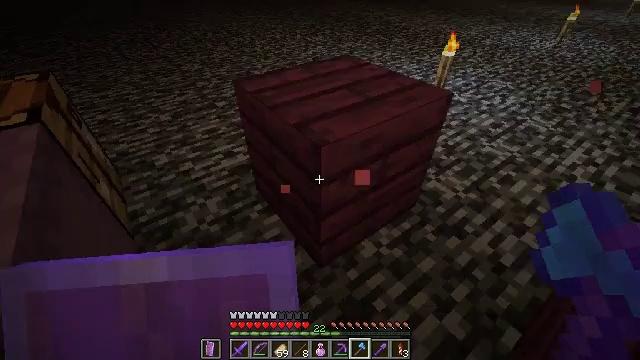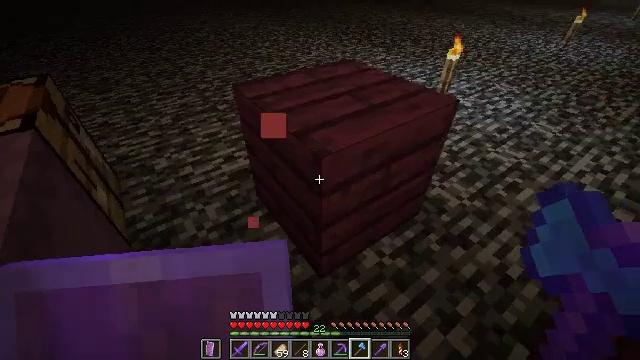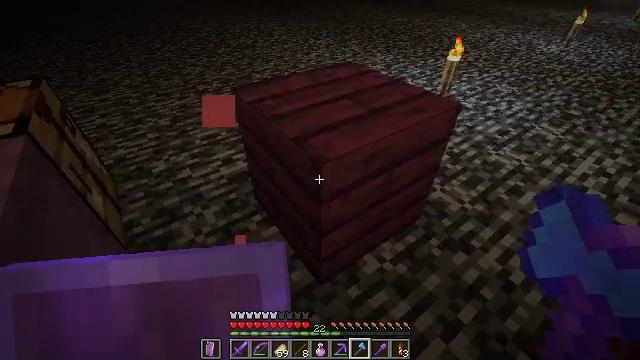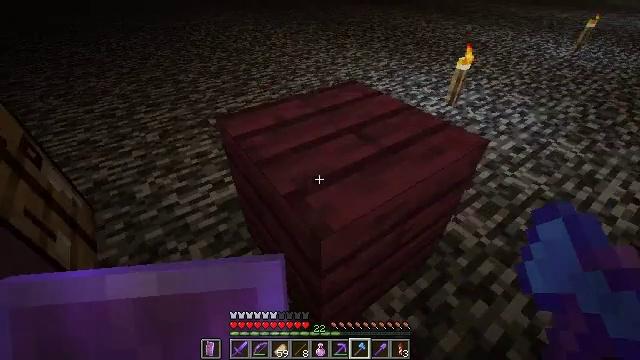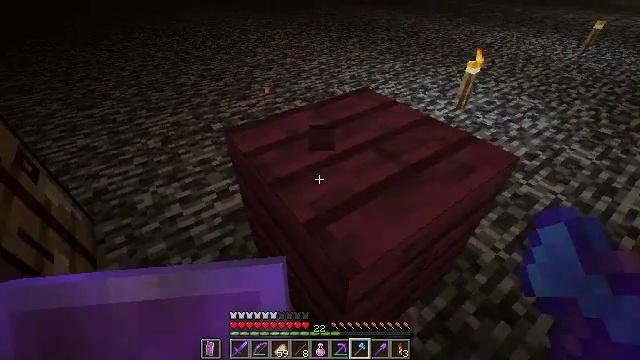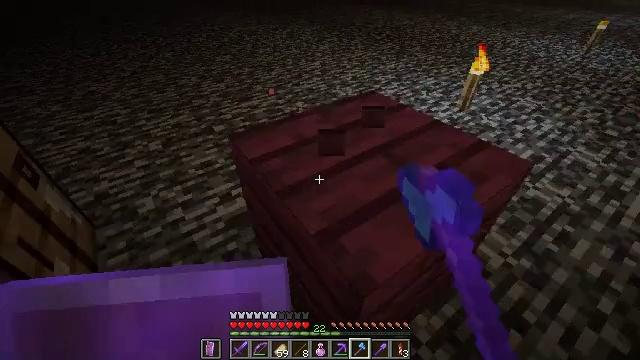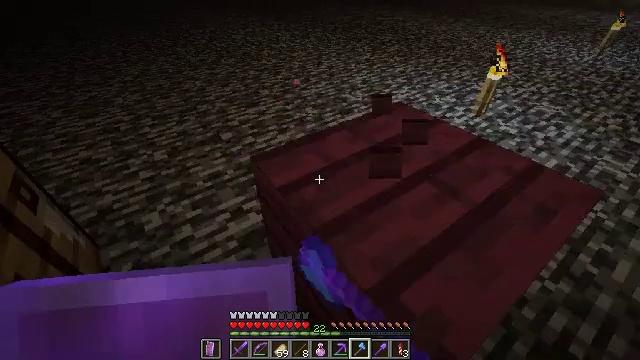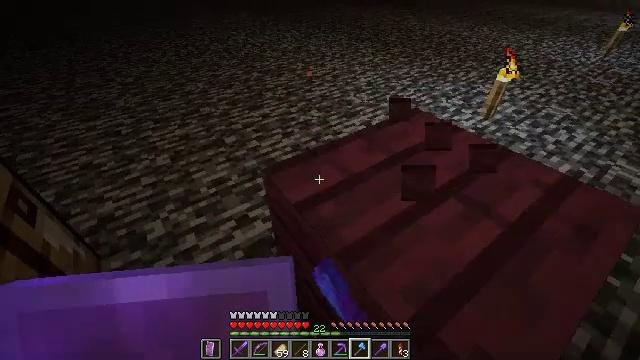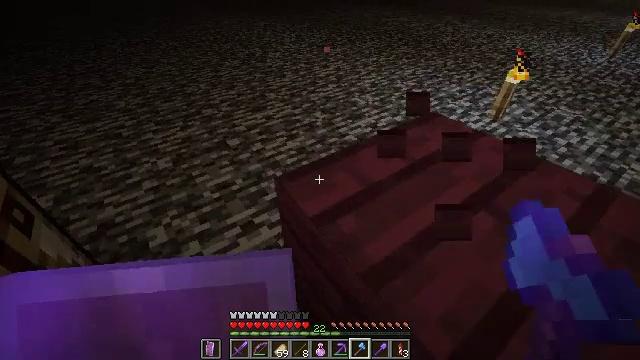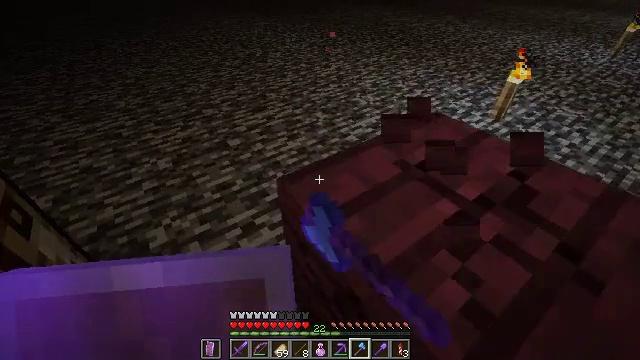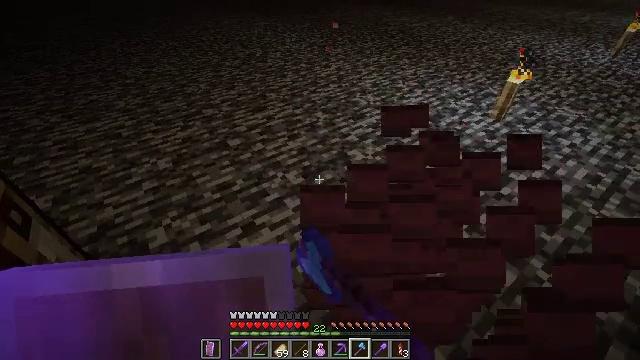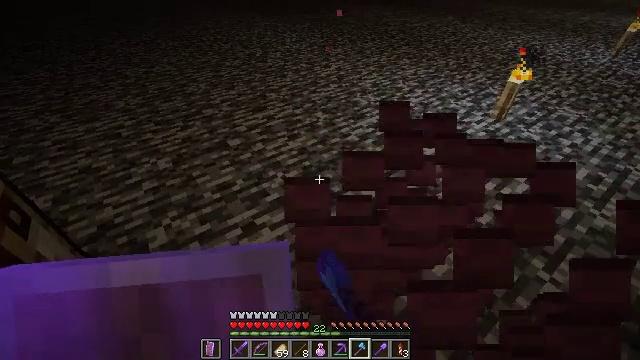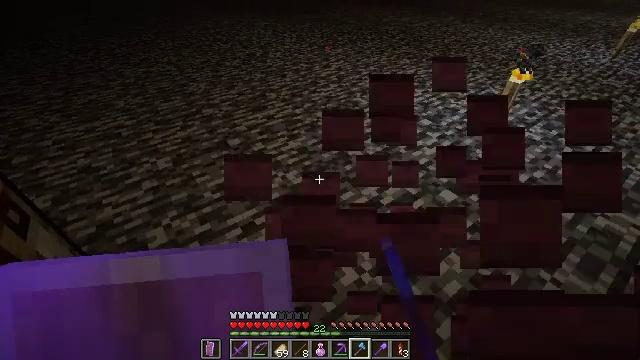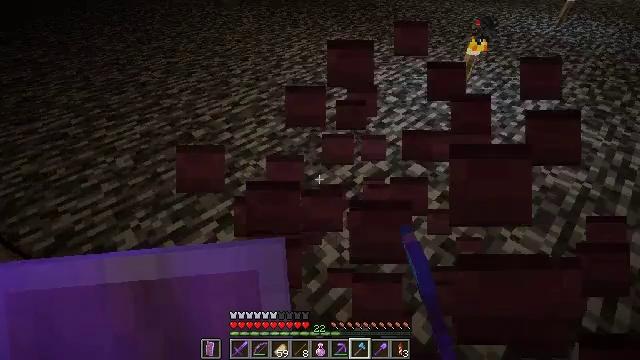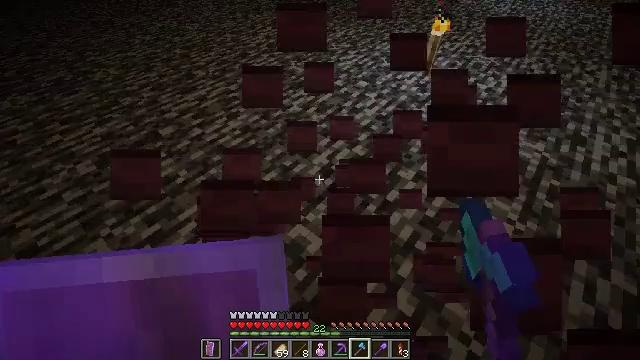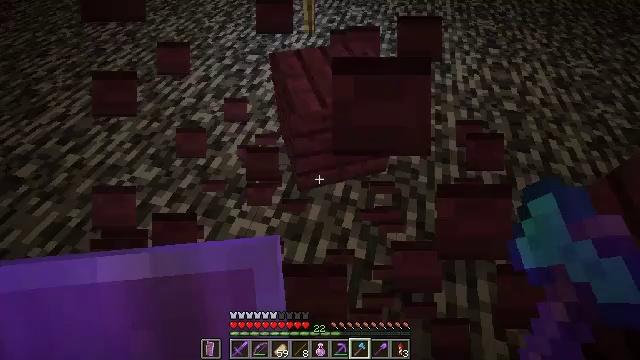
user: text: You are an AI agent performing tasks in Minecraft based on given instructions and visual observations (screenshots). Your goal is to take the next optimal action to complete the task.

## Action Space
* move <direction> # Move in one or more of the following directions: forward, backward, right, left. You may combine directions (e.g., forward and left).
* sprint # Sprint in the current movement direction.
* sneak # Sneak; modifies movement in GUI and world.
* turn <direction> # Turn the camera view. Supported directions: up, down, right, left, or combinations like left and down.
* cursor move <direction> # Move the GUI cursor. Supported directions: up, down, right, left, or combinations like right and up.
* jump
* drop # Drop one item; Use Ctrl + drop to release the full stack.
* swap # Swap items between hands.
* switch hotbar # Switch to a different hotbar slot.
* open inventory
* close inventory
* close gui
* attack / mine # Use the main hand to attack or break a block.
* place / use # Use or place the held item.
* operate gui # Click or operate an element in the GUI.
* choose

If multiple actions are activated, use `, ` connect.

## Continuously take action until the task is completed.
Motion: motion action
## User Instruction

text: Collect crimson planks from the environment.
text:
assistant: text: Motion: move forward
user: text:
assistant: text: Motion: move forward
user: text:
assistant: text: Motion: move forward
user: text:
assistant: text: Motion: move forward, attack / mine
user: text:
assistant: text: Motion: move forward, attack / mine
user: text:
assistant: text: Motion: move forward, attack / mine
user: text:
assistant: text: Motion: attack / mine
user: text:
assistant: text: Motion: attack / mine
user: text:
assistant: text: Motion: attack / mine
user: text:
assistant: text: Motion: attack / mine
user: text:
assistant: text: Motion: no_op
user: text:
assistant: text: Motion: no_op
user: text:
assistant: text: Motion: turn right and down
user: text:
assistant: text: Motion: turn right and down
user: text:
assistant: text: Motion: turn right and down
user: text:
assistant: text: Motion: turn right
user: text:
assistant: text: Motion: no_op
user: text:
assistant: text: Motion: no_op
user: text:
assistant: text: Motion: no_op
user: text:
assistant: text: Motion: no_op
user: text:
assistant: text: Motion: no_op
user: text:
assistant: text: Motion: move forward
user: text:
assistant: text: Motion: move forward
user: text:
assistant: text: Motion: move forward
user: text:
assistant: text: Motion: move forward, turn right
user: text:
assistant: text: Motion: move forward, turn right
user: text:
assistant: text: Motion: move forward, turn right and up
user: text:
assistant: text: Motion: turn right and up
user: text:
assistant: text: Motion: turn right and up
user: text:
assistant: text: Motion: turn right and up